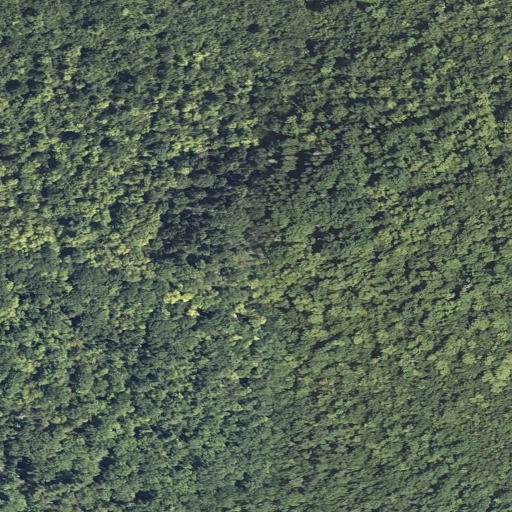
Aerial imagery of mountain in Maine named Peaked Mountain containing deciduous forest, mixed forest, evergreen forest, and shrub